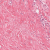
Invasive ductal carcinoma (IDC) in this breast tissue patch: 0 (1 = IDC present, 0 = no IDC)